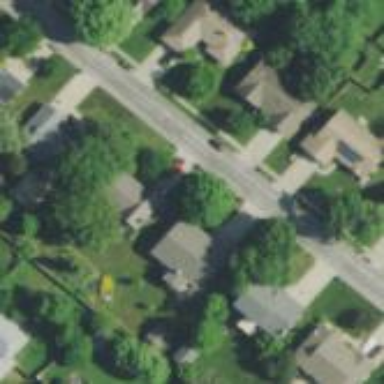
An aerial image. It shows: This residential area consists of single-family homes.